Interaction volume radius: 10 \u00c5
Interaction volume height: 15 \u00c5
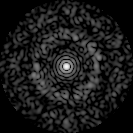
Disorder parameter: 0.8377